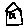
Label: house